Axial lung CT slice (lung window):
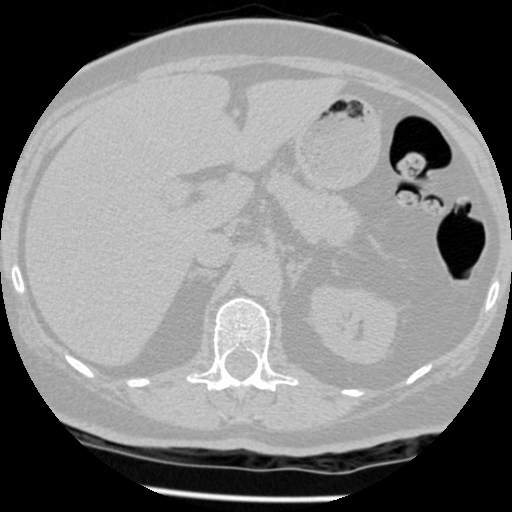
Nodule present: no